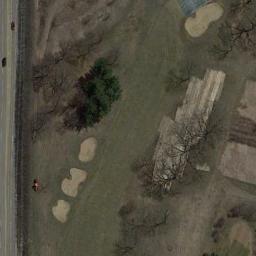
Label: golf_course